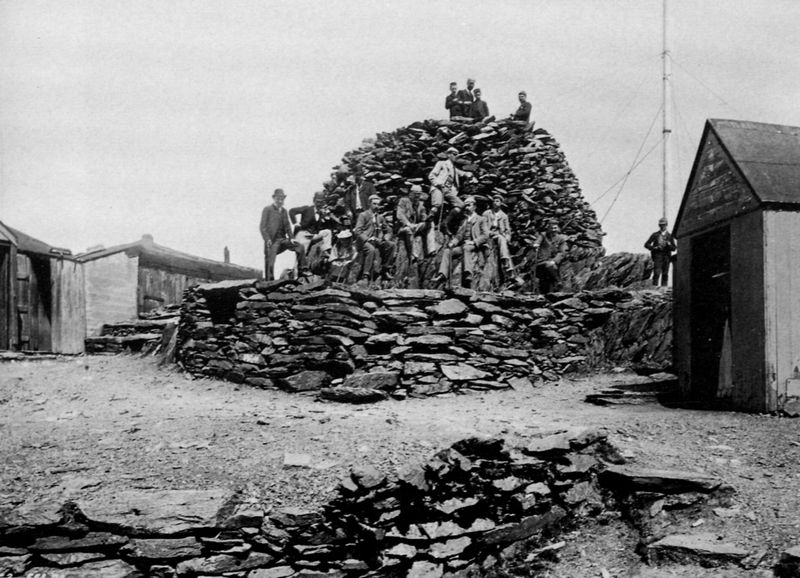
Titel: Snowdon, der Gipfel
Künstler: Francis Frith
Schlagwörter: berg, felsen, gruppe, himmel, mann, schatten, weiß, menschen, grau, holz, hut, hüte, licht, männer, schwarz, tür, dach, gebäude, gras, haus, weg, anzug, kappe, mütze, mützen, stein, steine, gruppenporträt, erde, häuser, hügel, flach, hütte, sonne, boden, pose, sitzend, stehend, personen, schuppen, mast, russland, fels, mauer, nebel, hof, hütten, platz, arbeiter, masten, seile, trümmer, hat, men, oil, people, soldiers, white, women, black, gold, gray, grey, group, old, sit, sitting, wall, woman, picture, floor, unscharf, foto, fotografie, oben, photographie, melone, haufen, schwarz-weiß, gruppenbild, photo, wood, schiefer, man, rock, rocks, sky, stone, building, hill, house, mountain, roof, roofs, tower, stapel, stand, suit, platten, lich, black and white, army, hats, bau, bruchstein, schindeln, door, town, bauen, dirt, antenne, aufbau, historical, brick, buildings, ziegelei, dokumentation, ground, pants, heimmel, aerial, steinbruch, lines, war, farm, shack, cottage, top, outdoors, shadows, chimney, dry, work, working, worker, baracken, stiene, stones, steinhaufen, photograph, photography, russian, black & white, expedition, mine, workers, pole, wait, bleak, funk, funkmast, lego, russich, schiefersteinhaufen, steinberg, telegaphie, boulder, rubble, victory, pile, pyramid, stack, stacked, schifer, shed, 19th century, nfoto, 20th century, antenna, vintage, solders, cabins, quarry, huts, outhouse, shale, beu, liquid, stacks, wires, mining, slate, piled, outbuildings, black gold, heap, miners, rig, cairn, baune, prop, shanty, oil rig, bran, engineers, schiefersteine, suites, army men, trockenmauer, sutes, shalerocks, slates, shacks, workets